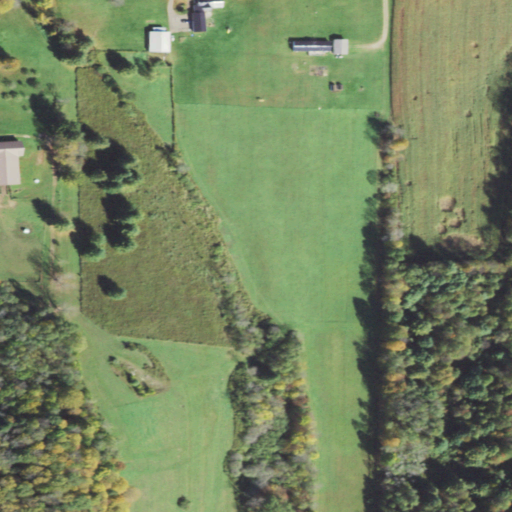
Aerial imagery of valley in Pennsylvania named Straight Hollow containing pasture, deciduous forest, mixed forest, open development, evergreen forest, low intensity development, and medium intensity development